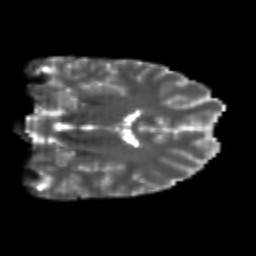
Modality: T2w
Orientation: coronal
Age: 22
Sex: male
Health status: healthy
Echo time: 0.074 s